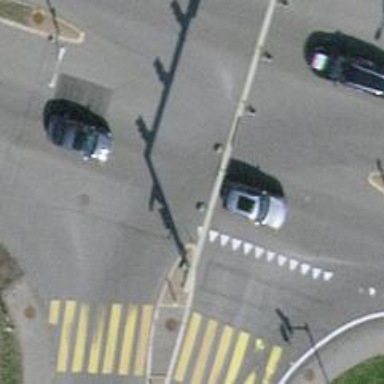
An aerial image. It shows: Road with traffic signals.